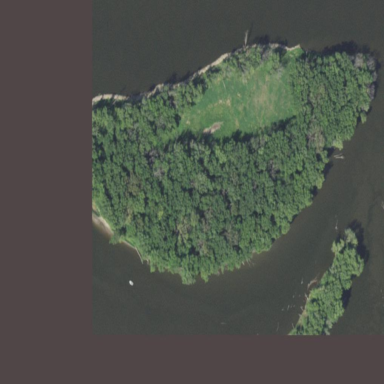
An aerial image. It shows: Islet.